Interaction volume radius: 5 \u00c5
Interaction volume height: 15 \u00c5
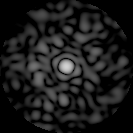
Disorder parameter: 0.9011